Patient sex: M
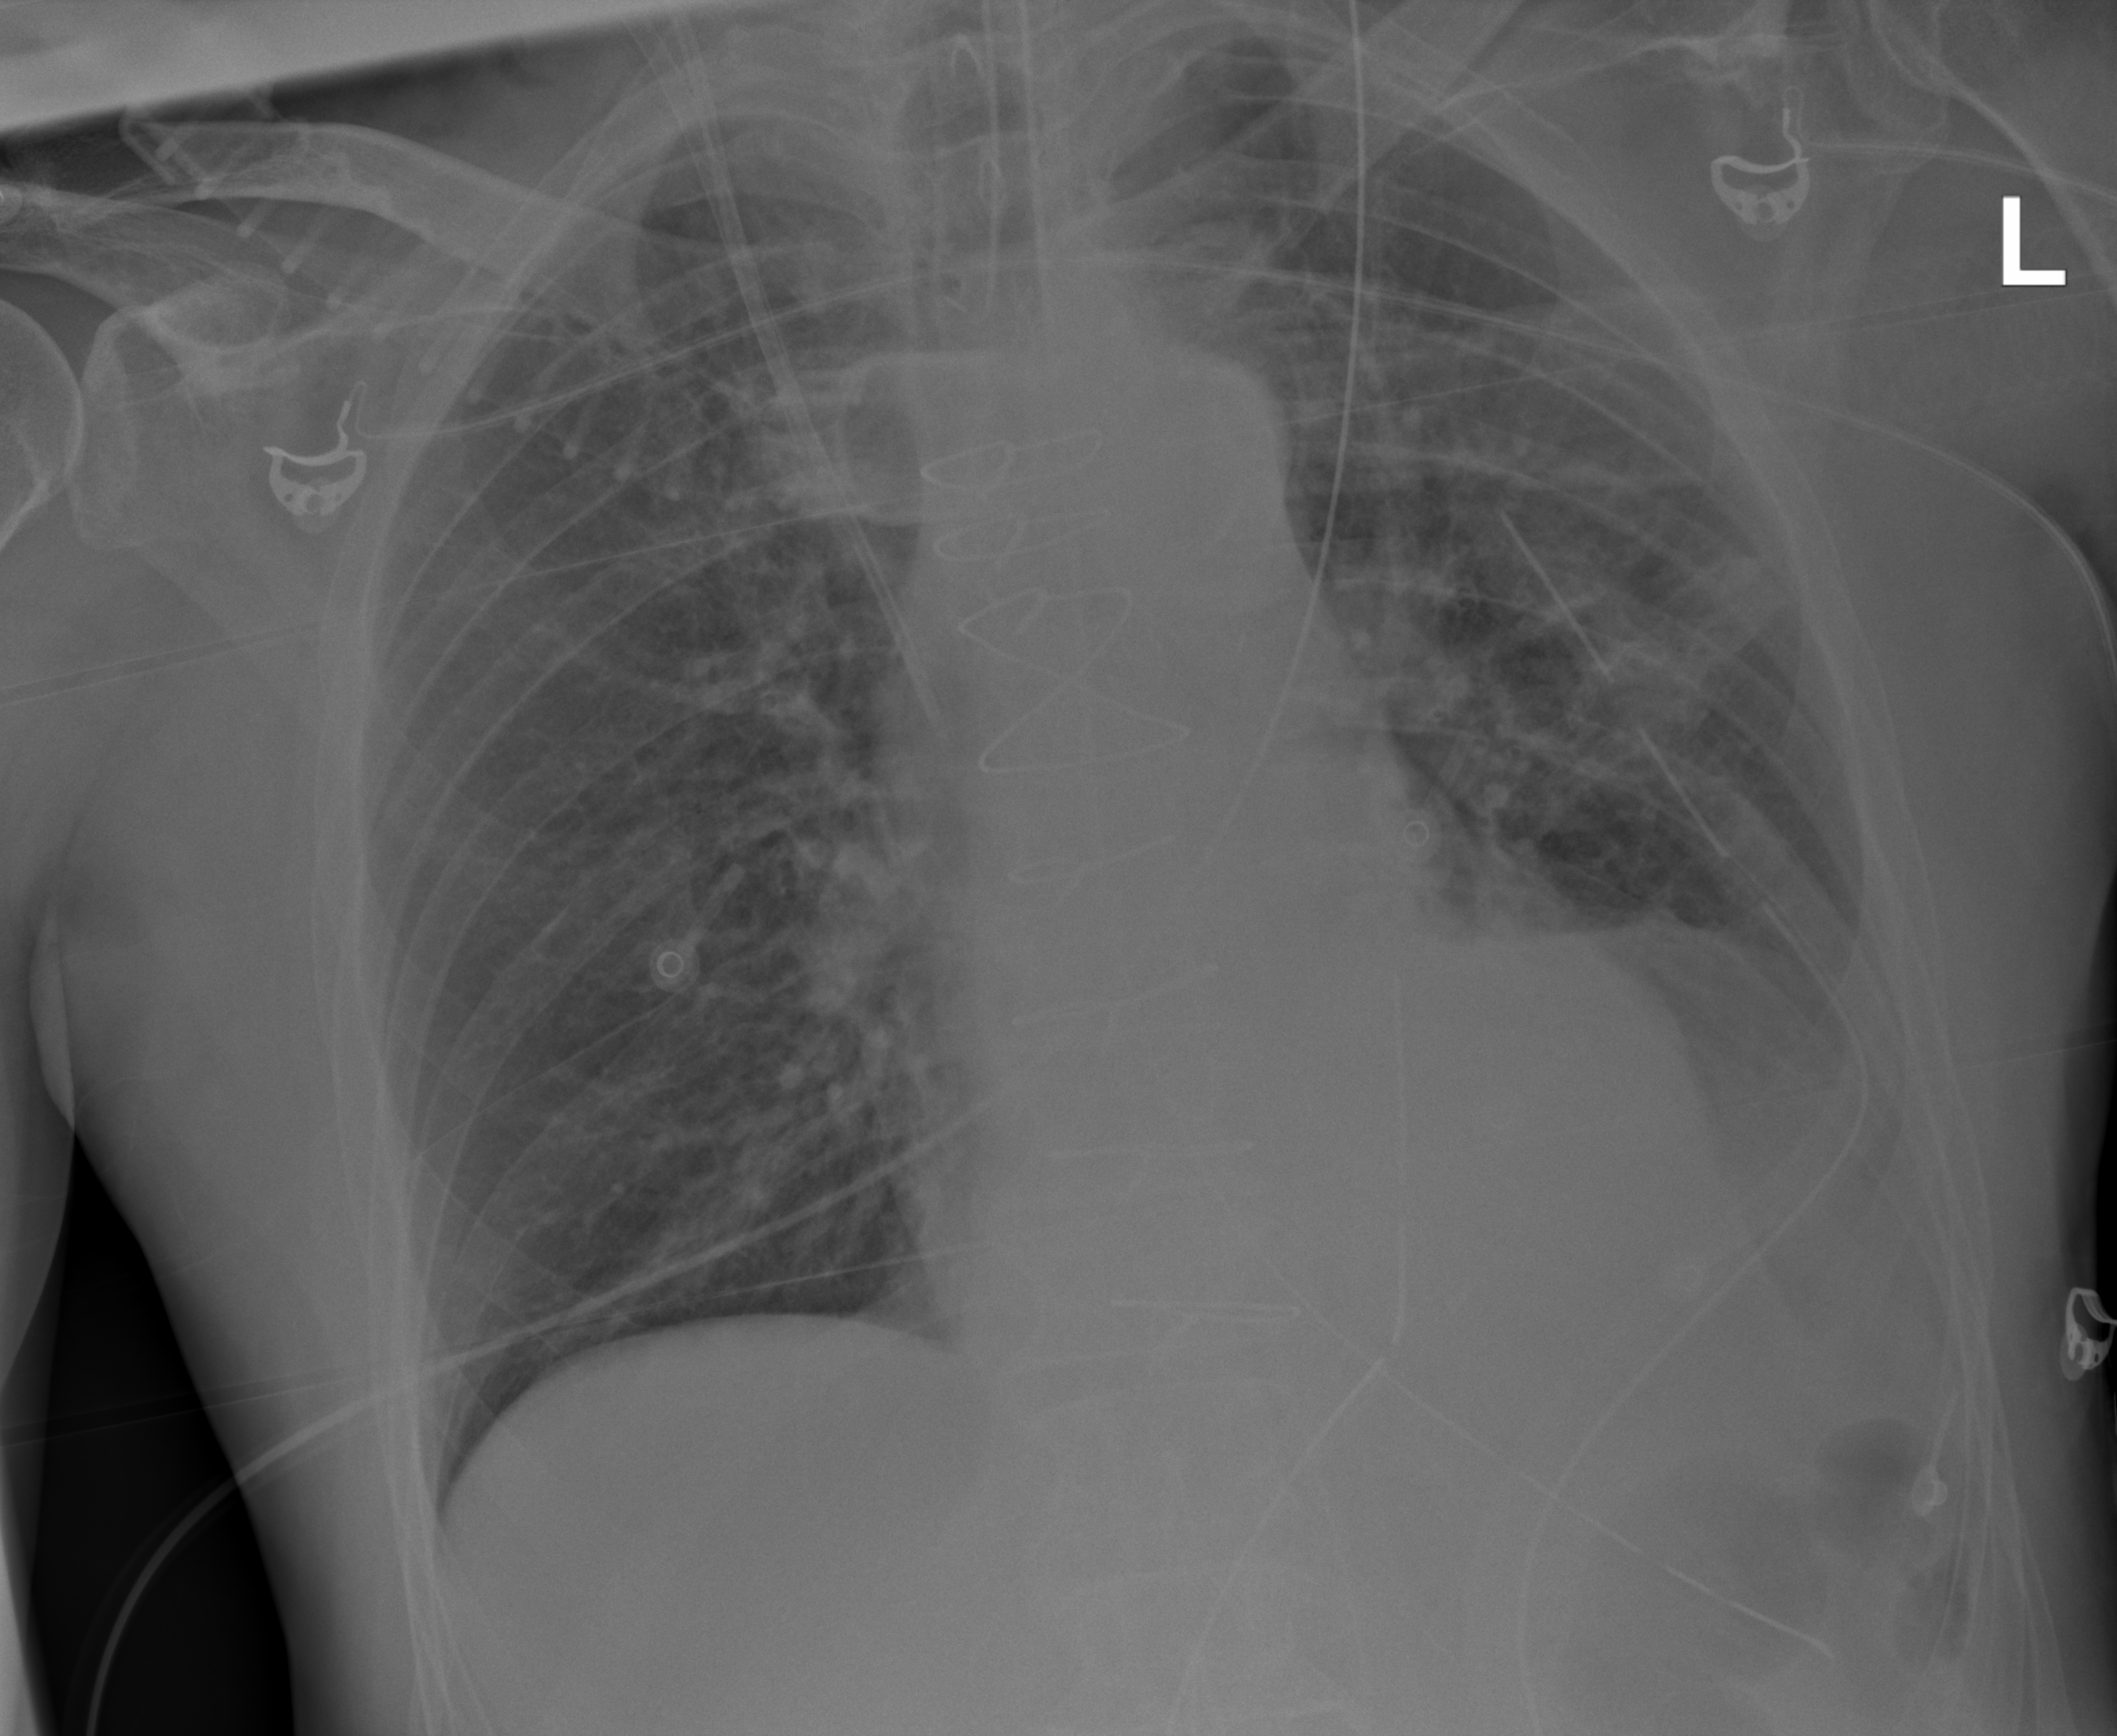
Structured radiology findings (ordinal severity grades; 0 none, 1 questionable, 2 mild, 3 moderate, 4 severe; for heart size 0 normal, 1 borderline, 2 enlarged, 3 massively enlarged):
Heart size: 1
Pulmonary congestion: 2
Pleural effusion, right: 0
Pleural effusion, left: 1
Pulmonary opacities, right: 1
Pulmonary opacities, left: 2
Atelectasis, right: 1
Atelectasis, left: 2